Field crop: maize
Growth stage: 2
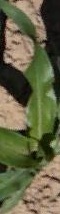
Species: maize